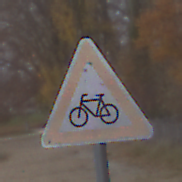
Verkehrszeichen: RadverkehrRechts
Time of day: MorningAfternoon
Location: Outdoor (Nature)
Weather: Overcast
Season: NotSpecified
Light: Natural